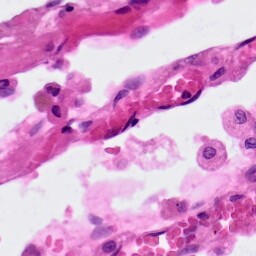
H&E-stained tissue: Lung